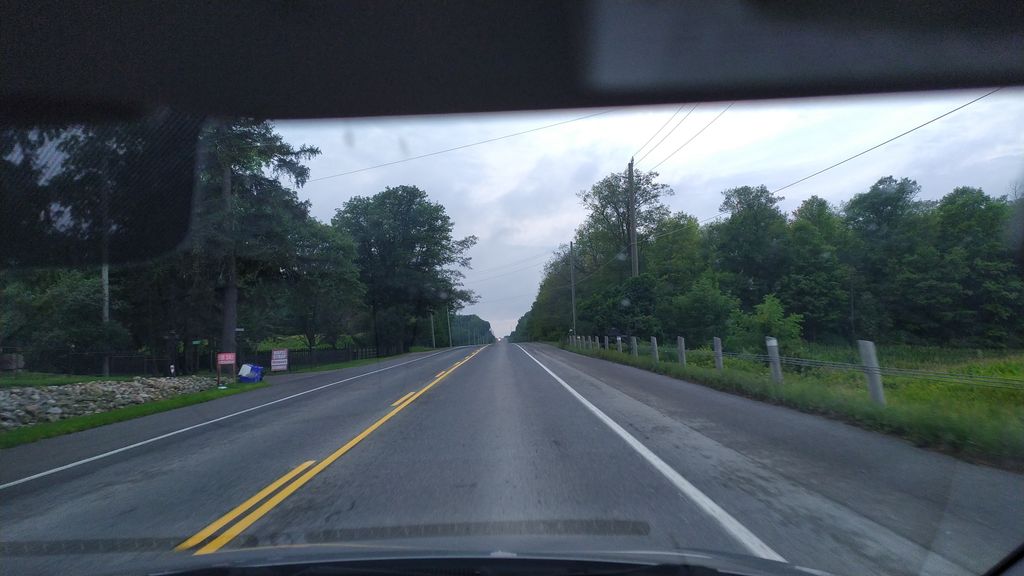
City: kitchener-waterloo